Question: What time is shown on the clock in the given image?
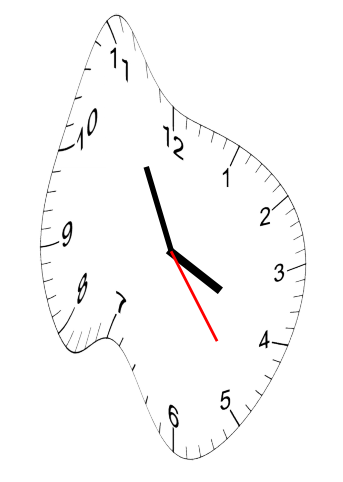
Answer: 03:55:24